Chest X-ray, PA view. Patient: 40 years old, sex F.
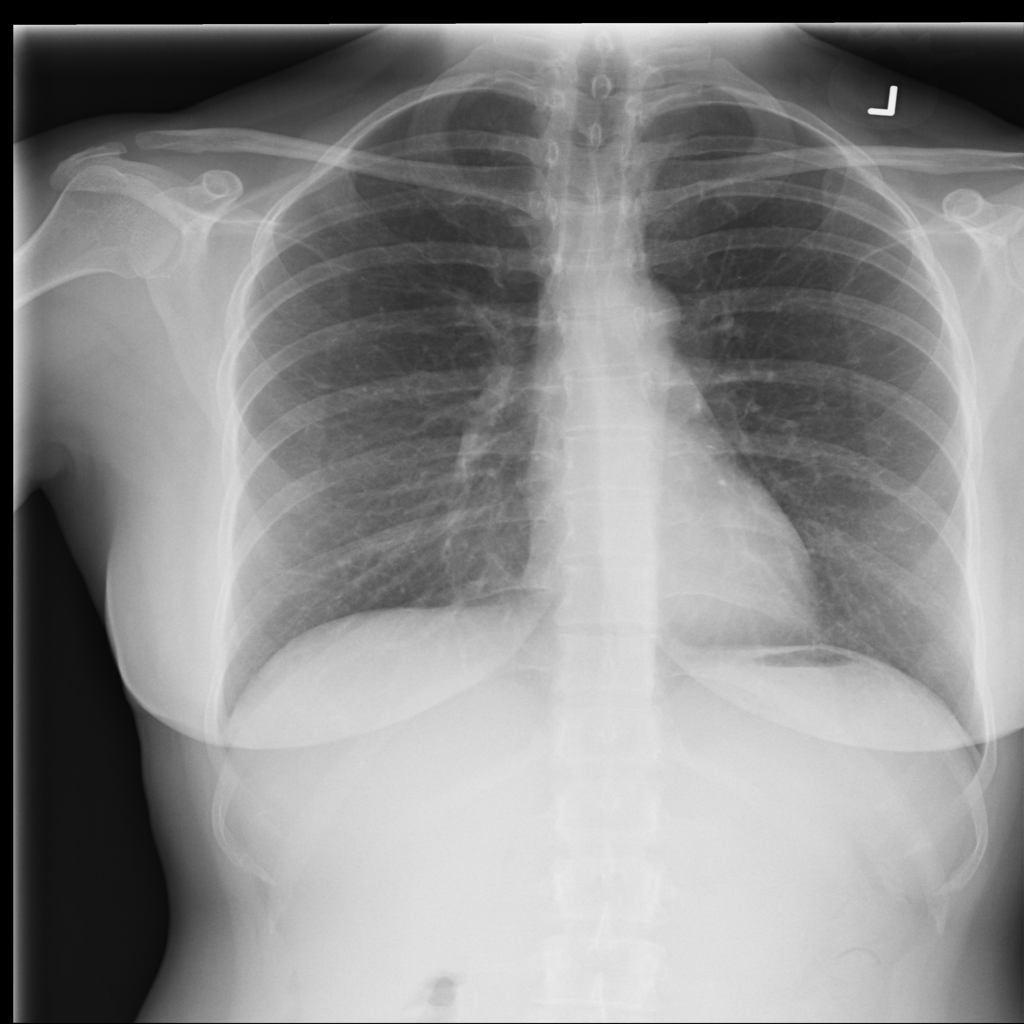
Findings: No Finding